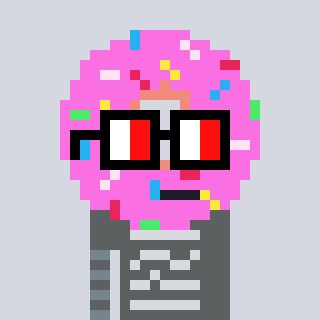
a pixel art character with square glasses with black frames and red eyes, a doughnut-shaped head and a grayscale-colored body on a cool background